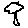
Label: tree